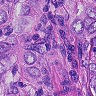
Metastatic tissue present: yes